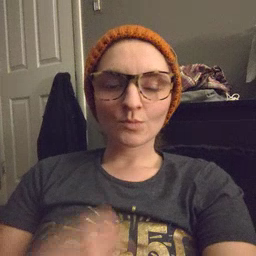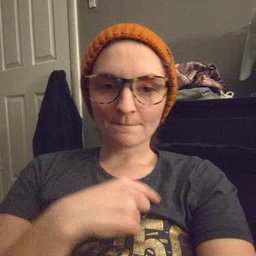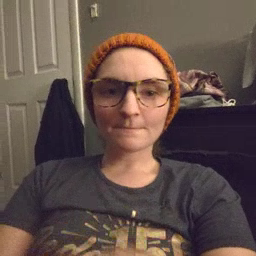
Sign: weus